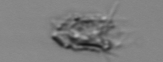
Label: Tintinnopsis